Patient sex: F
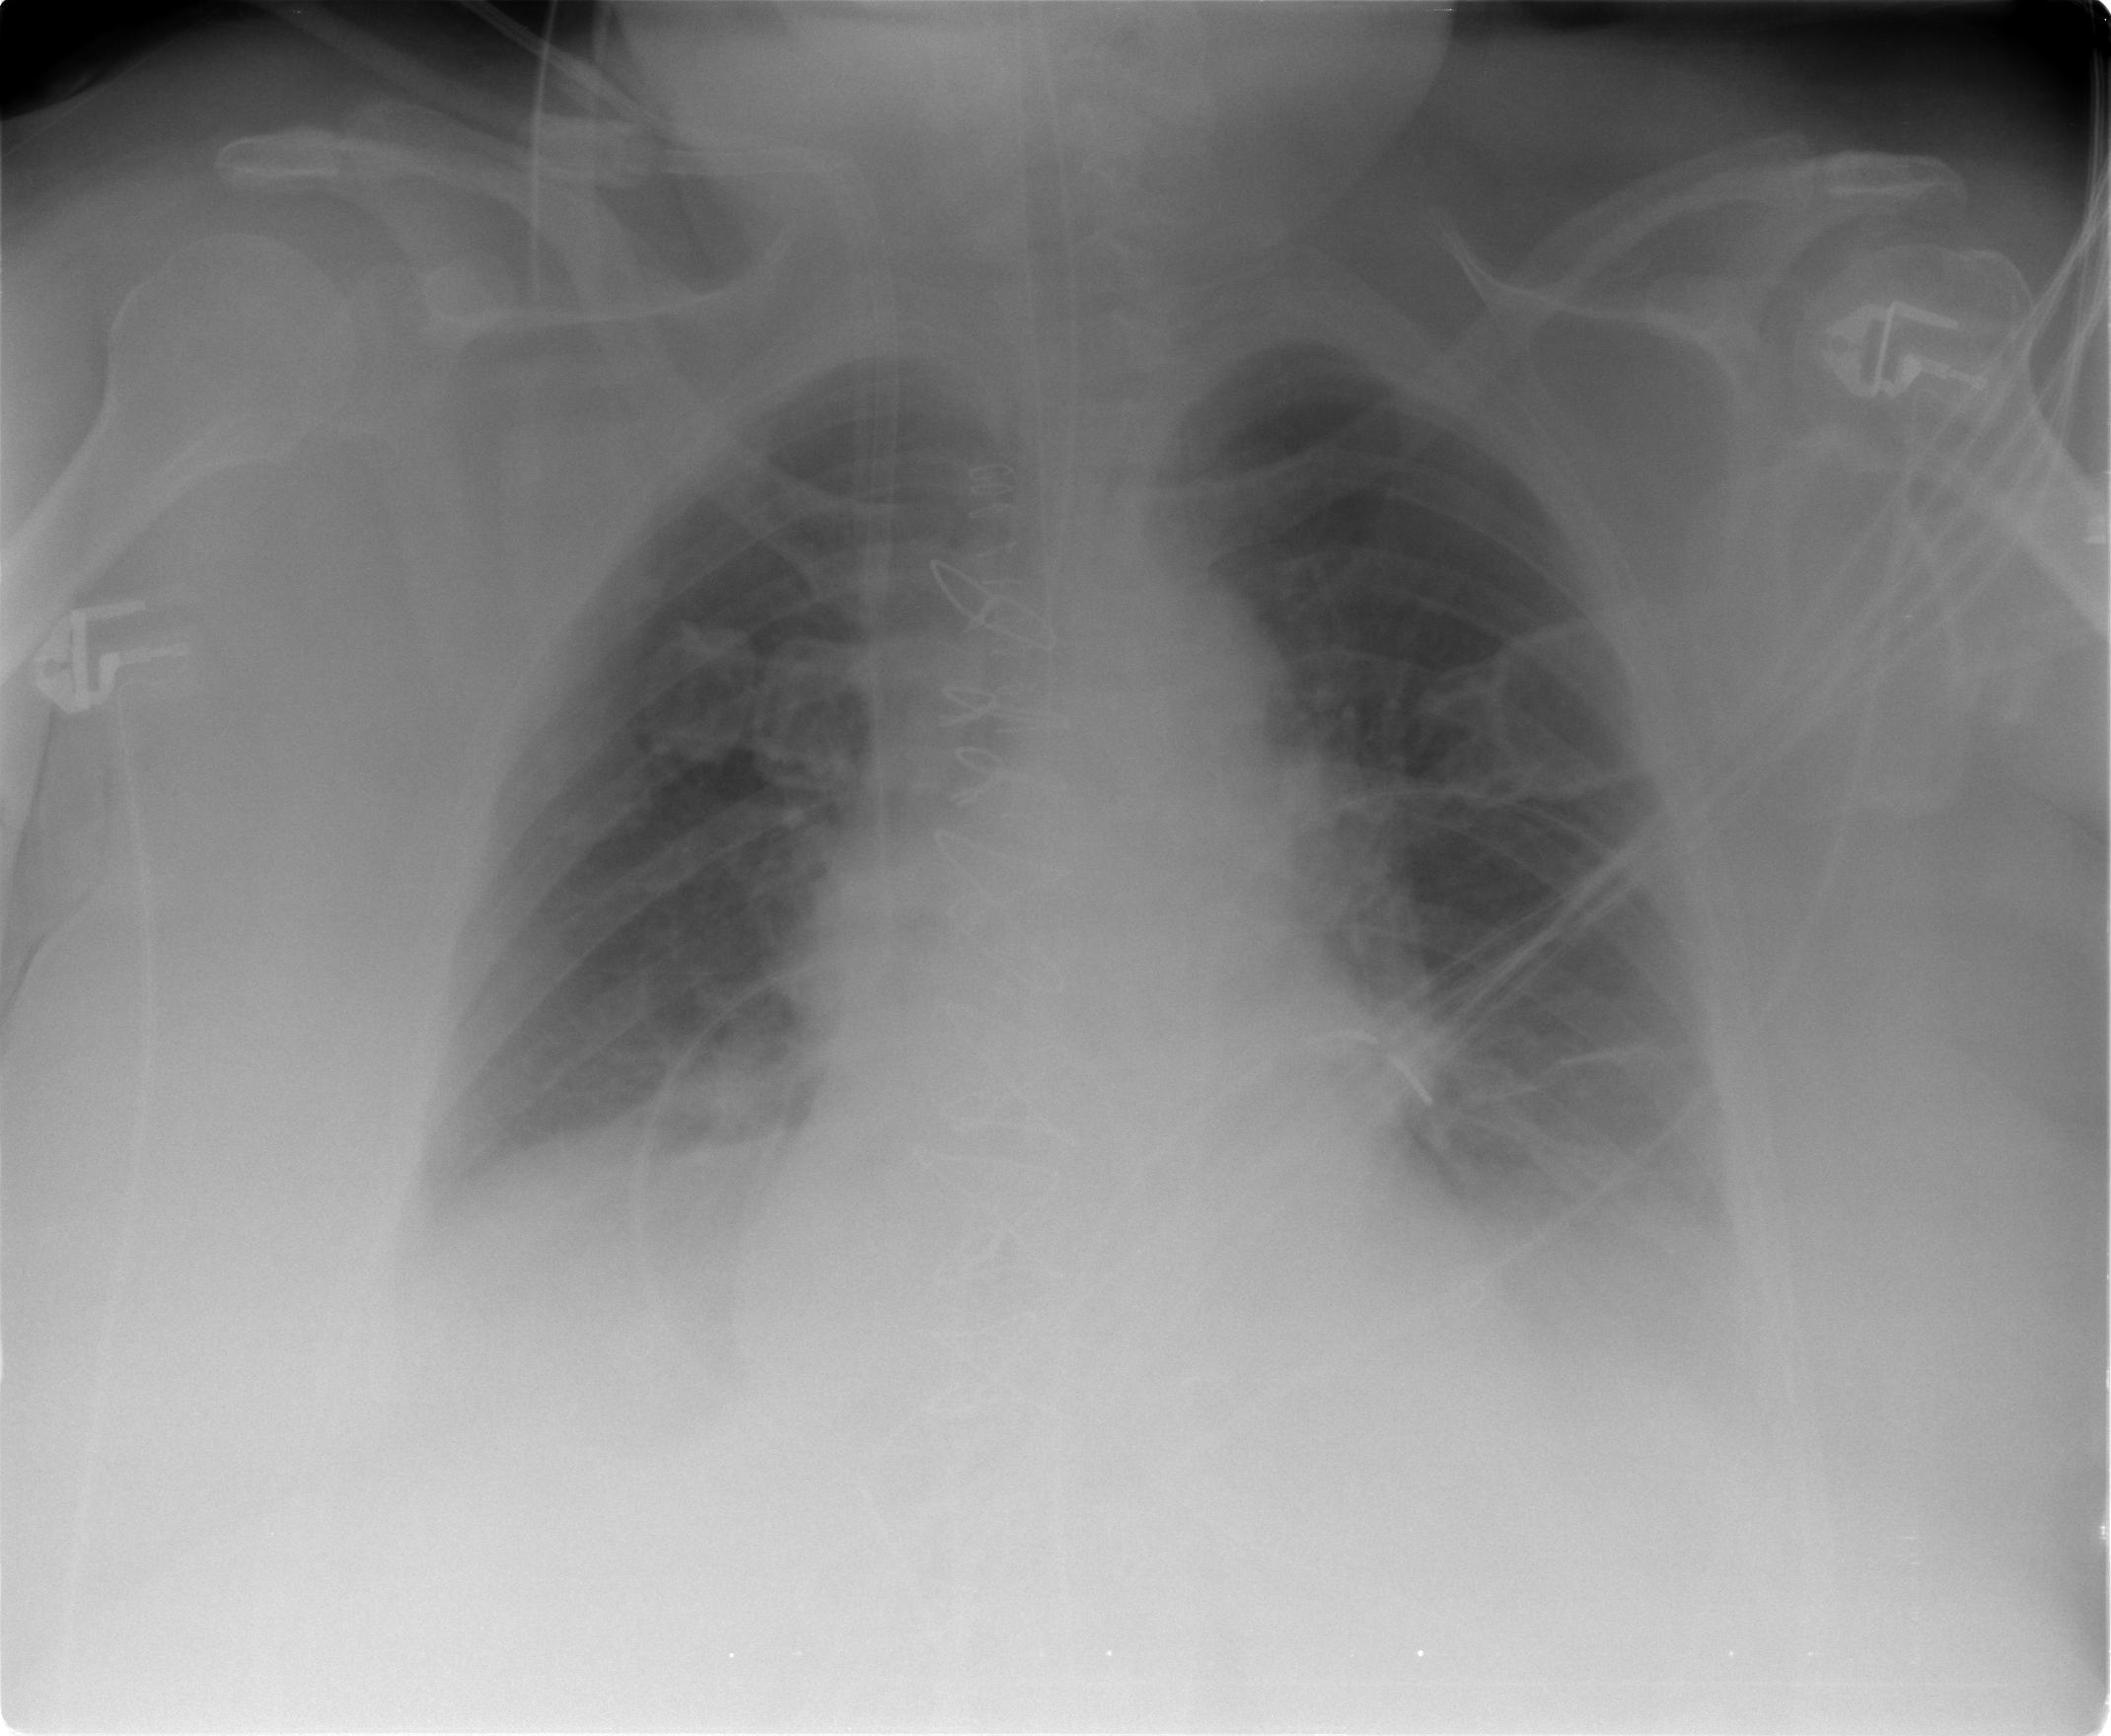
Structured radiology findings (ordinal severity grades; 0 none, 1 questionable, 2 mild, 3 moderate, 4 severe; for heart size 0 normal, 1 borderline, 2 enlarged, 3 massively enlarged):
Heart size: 1
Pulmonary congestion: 0
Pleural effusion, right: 2
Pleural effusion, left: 2
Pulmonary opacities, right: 0
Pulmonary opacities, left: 0
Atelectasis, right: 2
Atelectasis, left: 2